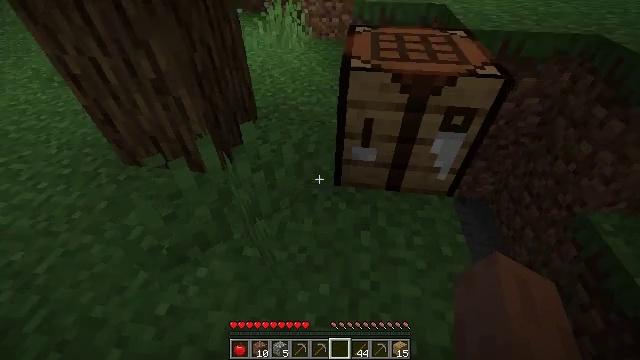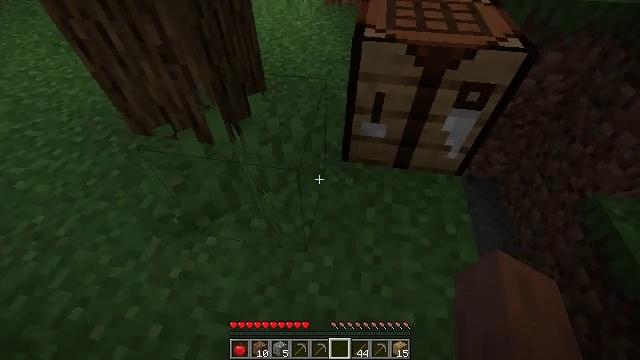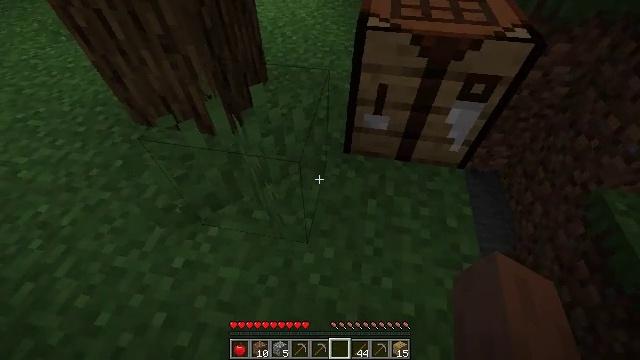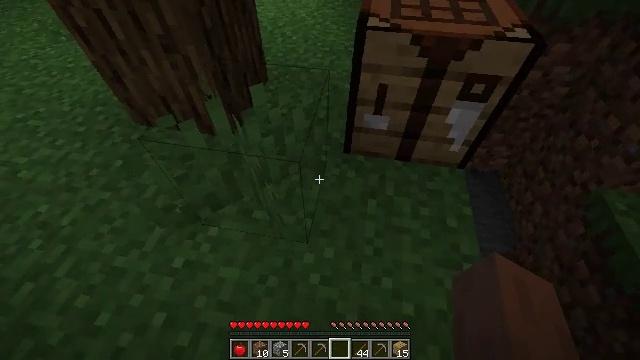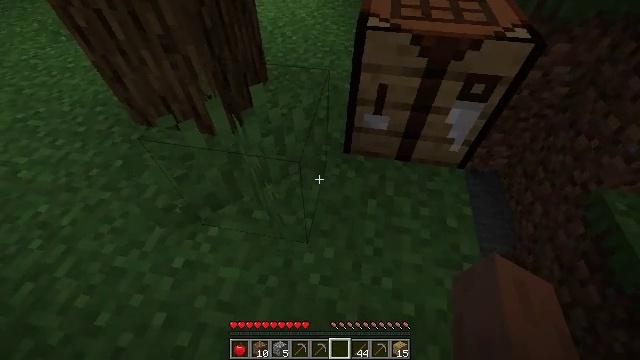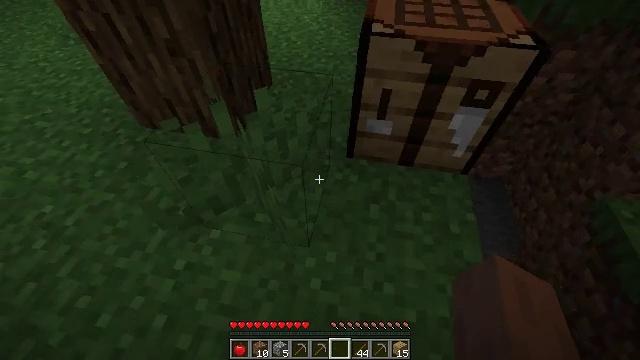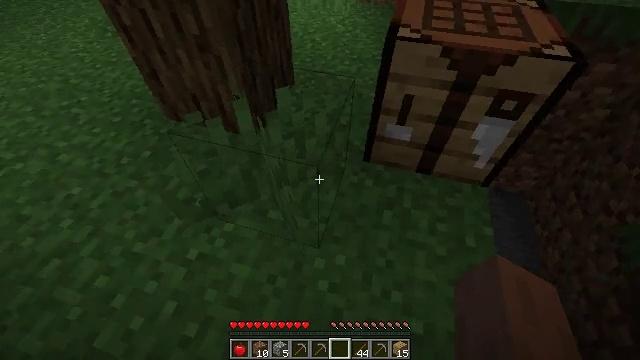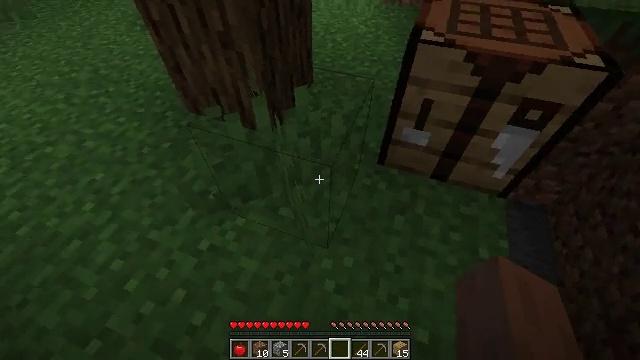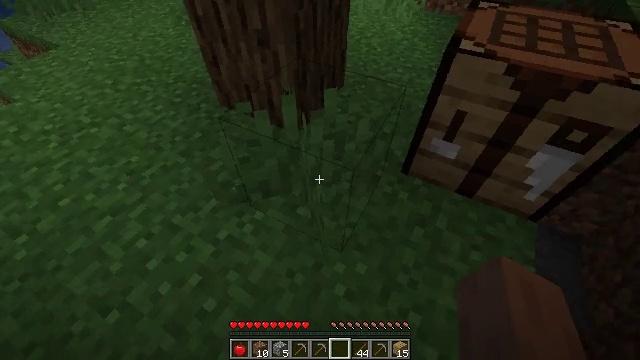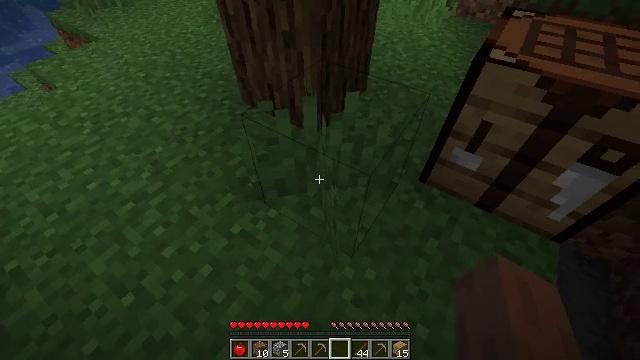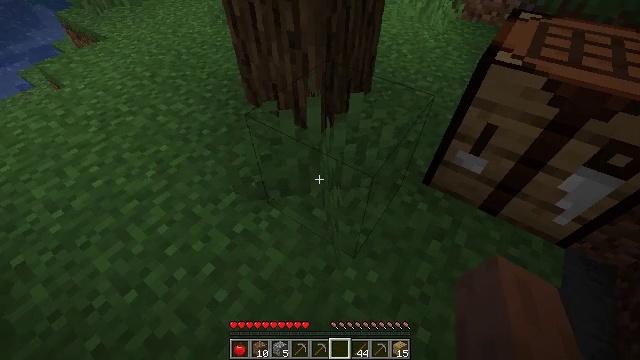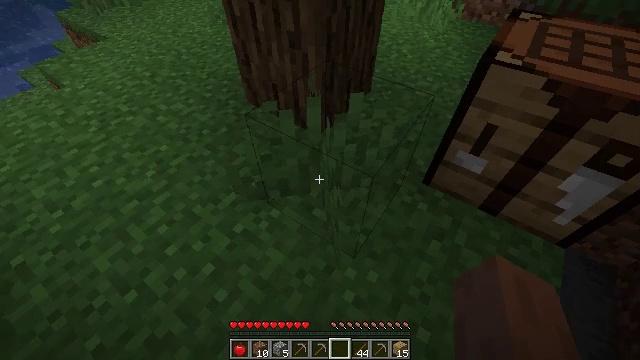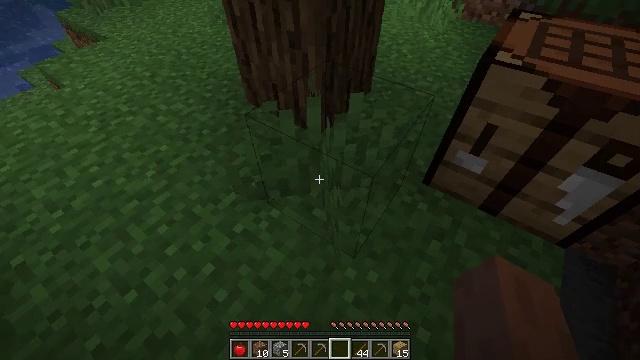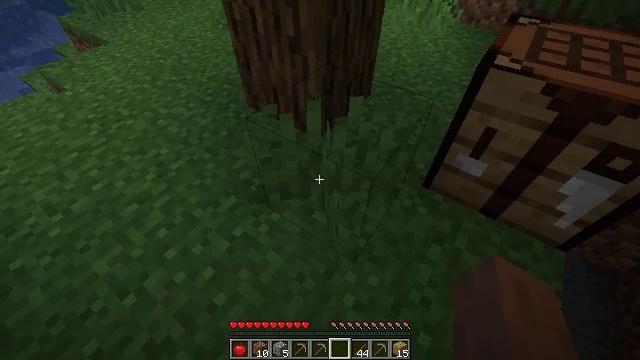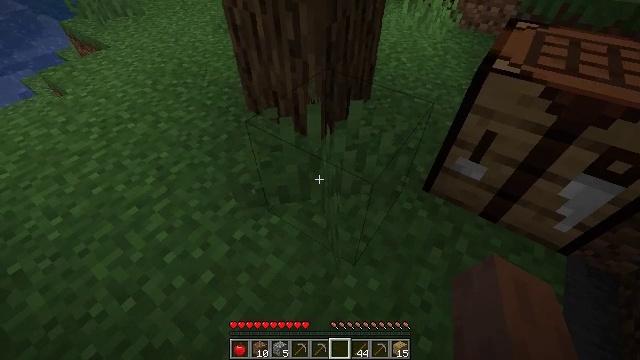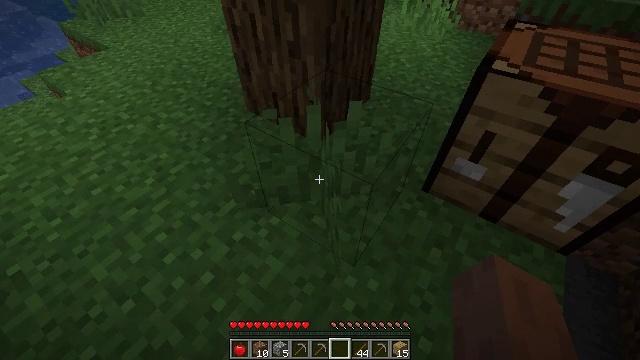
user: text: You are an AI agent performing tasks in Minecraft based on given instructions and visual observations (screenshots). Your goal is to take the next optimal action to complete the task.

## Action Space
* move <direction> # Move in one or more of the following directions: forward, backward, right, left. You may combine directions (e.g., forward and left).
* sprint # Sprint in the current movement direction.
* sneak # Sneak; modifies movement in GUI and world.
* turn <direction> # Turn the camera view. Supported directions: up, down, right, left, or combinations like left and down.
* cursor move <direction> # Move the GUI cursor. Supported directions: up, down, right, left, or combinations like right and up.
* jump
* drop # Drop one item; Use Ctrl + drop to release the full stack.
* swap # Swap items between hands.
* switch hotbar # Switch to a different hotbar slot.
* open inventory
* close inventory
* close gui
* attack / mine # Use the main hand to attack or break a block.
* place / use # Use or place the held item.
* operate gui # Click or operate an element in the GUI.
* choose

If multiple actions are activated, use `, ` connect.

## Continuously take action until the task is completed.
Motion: motion action
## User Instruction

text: Mine block crafting table.
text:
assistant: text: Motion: turn left and down
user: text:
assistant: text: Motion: turn down
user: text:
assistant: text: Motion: no_op
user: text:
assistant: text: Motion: no_op
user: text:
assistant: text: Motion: no_op
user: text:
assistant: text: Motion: turn left
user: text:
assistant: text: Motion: turn left
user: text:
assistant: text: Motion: turn left
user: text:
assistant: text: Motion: turn left
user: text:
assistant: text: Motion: turn left
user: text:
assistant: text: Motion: no_op
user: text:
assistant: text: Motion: no_op
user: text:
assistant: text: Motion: no_op
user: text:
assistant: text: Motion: no_op
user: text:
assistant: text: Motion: no_op
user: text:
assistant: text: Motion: no_op
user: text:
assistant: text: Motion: no_op
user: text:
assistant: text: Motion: no_op
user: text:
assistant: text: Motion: no_op
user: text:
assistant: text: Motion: no_op
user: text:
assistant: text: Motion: no_op
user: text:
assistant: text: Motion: no_op
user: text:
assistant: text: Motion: no_op
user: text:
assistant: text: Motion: no_op
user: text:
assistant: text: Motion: no_op
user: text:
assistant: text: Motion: no_op
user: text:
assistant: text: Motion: no_op
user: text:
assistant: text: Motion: no_op
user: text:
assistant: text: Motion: no_op
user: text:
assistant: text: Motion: no_op